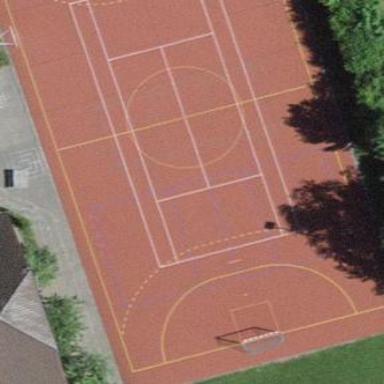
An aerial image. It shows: Basketball court located in leisure land pitch.